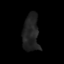
Tissue: skin
Cell type: Epithelial cells
Senescence score: 0.2501
Nuclear area (px): 580
Mean DAPI intensity: 33.564